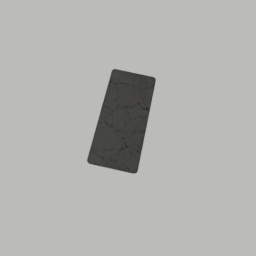
Label: furniture